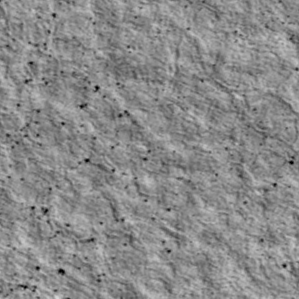
Label: non_frost